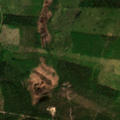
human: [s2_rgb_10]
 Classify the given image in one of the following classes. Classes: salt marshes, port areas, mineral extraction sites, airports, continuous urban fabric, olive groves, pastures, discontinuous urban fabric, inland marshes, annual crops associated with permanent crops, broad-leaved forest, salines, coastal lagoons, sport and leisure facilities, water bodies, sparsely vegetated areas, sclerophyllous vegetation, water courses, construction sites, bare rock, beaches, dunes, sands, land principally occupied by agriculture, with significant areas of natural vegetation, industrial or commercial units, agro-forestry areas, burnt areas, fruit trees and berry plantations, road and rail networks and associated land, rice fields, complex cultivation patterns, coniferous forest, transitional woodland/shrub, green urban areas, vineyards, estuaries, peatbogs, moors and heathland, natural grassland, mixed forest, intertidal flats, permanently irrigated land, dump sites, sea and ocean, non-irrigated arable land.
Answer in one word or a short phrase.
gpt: coniferous forest, mixed forest, transitional woodland/shrub